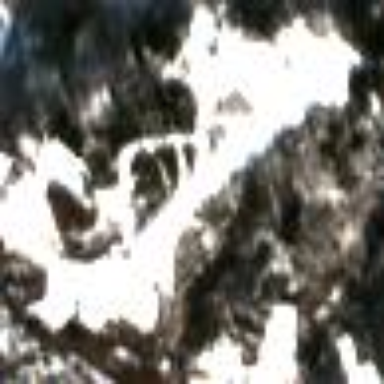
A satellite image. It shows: Area designated for winter sports.